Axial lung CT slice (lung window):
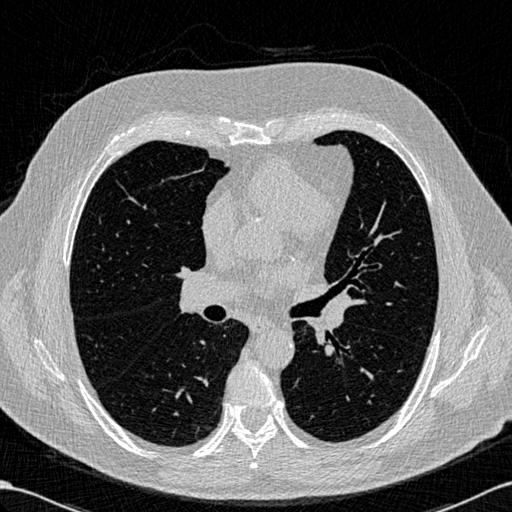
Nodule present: no